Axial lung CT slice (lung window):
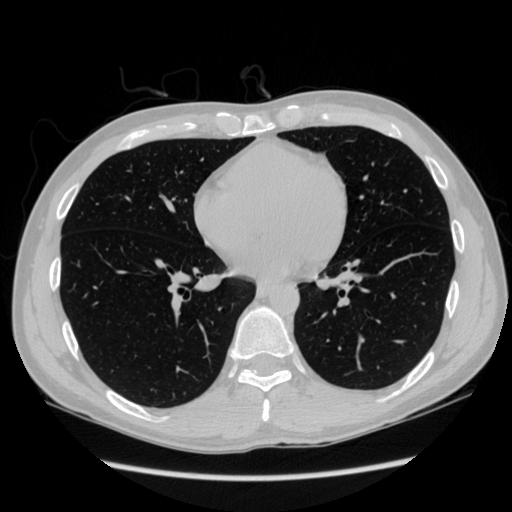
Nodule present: no